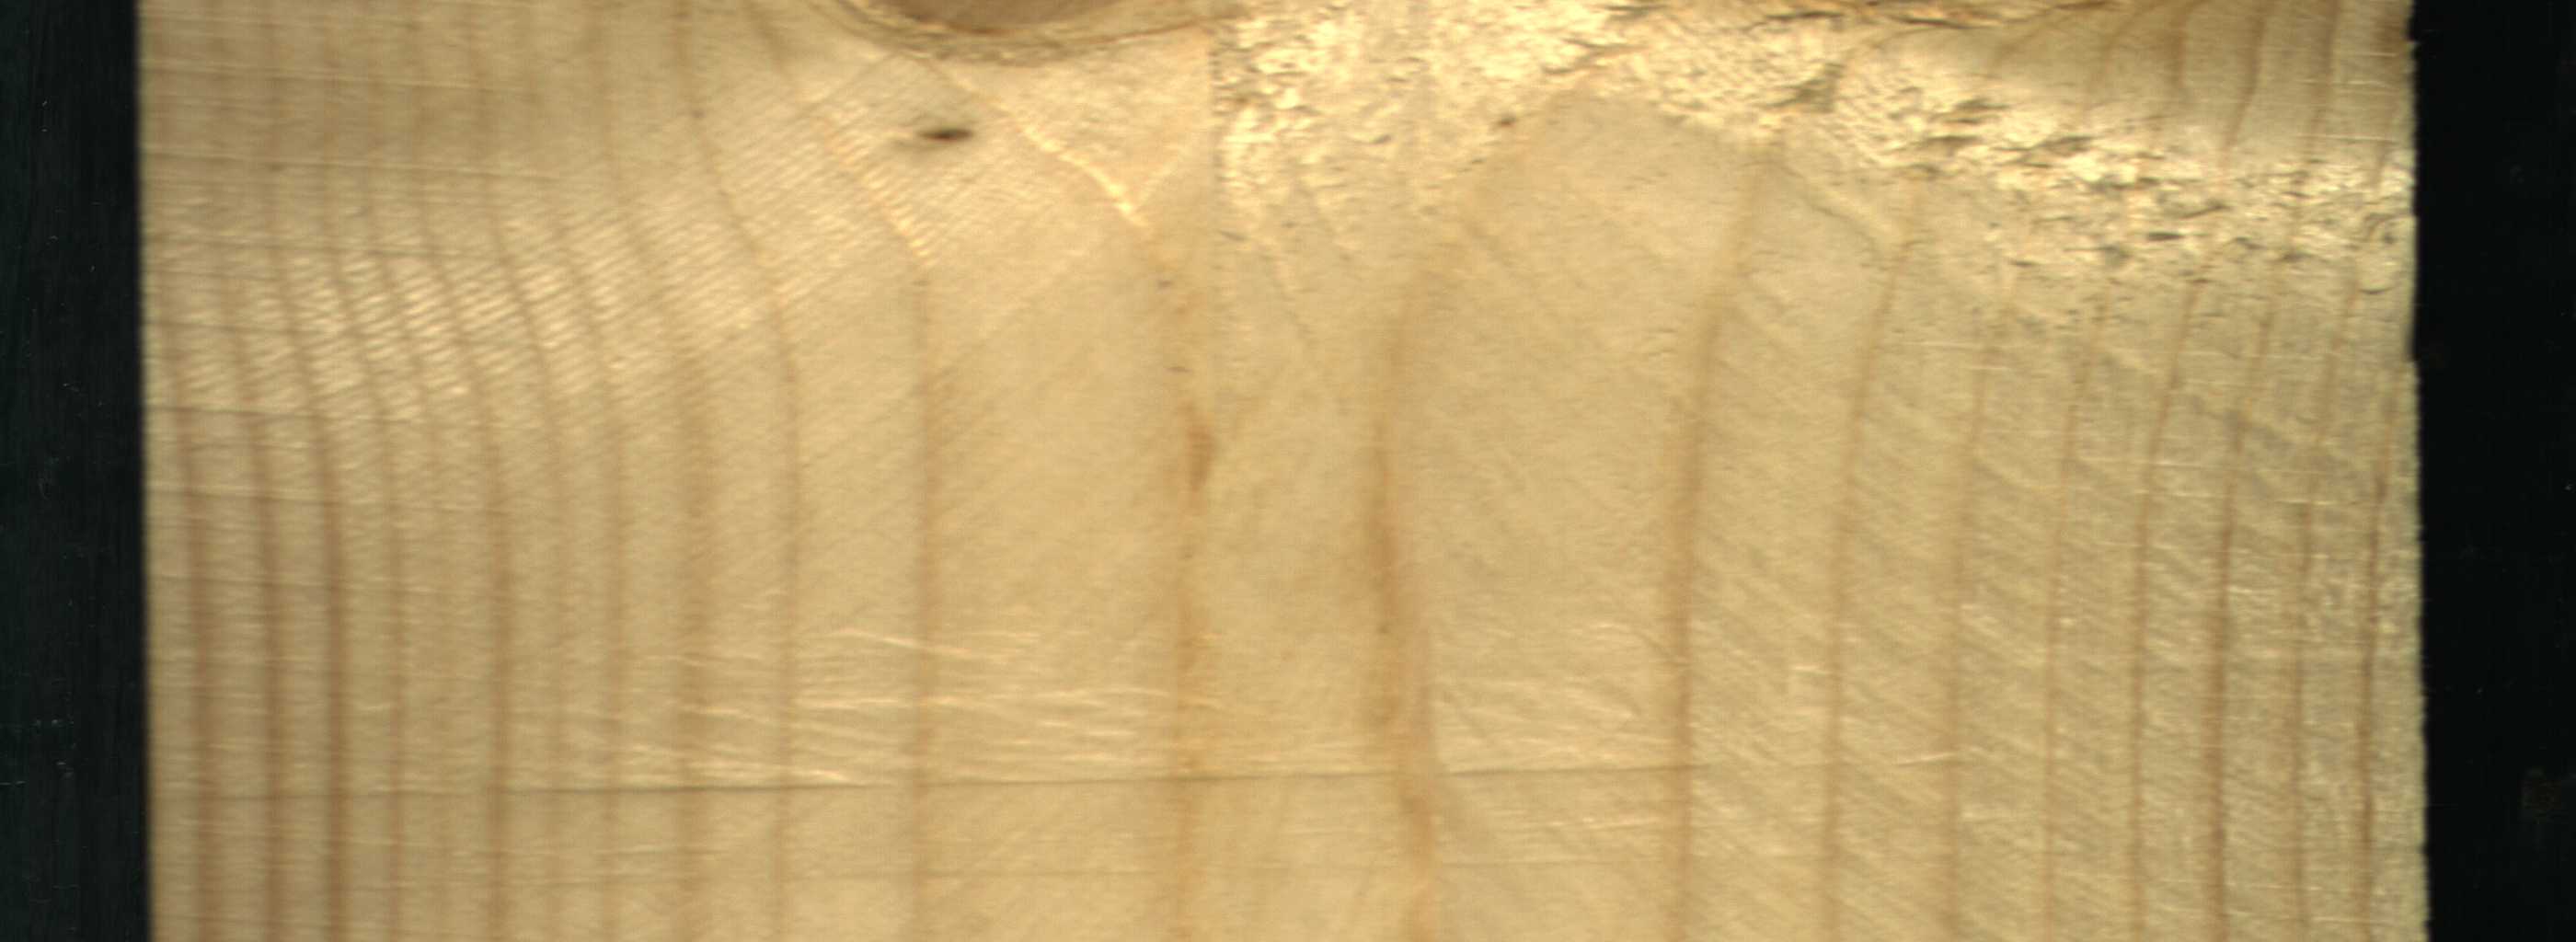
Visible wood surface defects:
Live_Knot